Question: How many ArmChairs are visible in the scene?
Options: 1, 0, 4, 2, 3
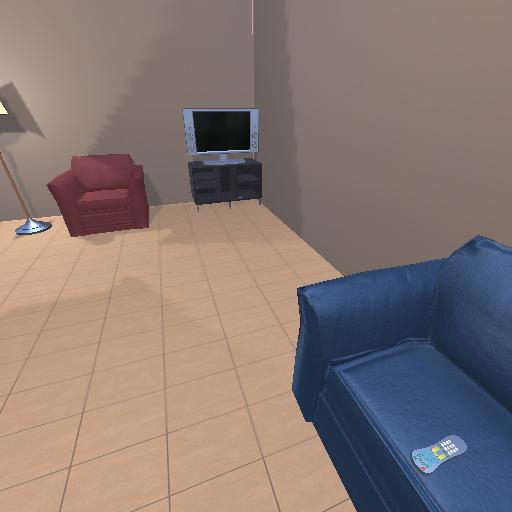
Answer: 1